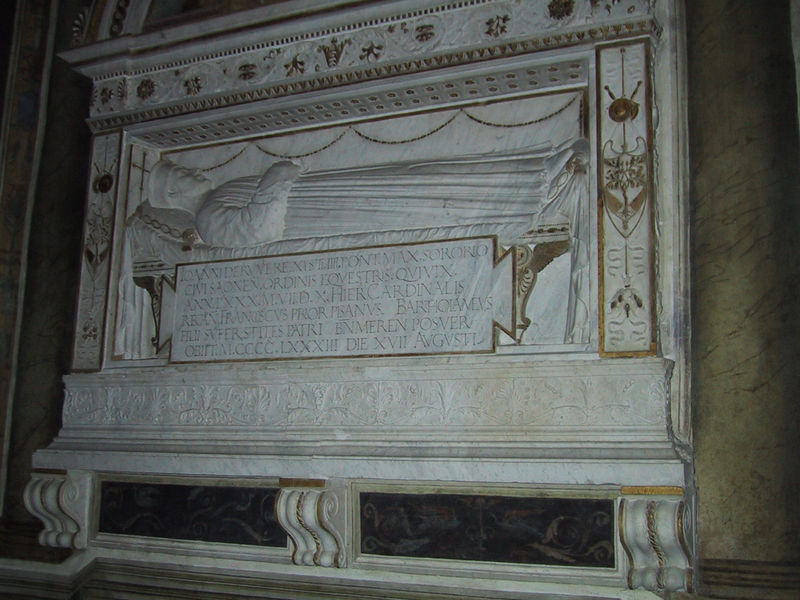
Titel: Grabmal für Giovanni della Rovere
Künstler: Andrea Bregno
Standort: Rom, S. Maria del Popolo (EU - I - Latium)
Schlagwörter: mann, frau, marmor, johannes, stein, tod, tot, toter, girlande, pflanzen, relief, schrift, liegen, tafel, inschrift, ornamente, ritter, girlanden, sarg, grab, leichnam, grabmal, latein, inschirft, a